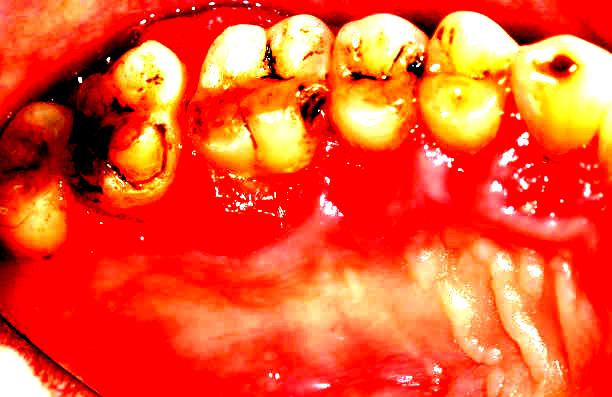
Condition: Gingivitis